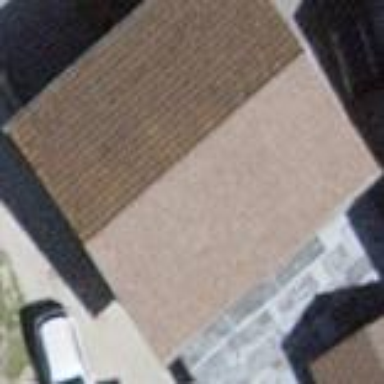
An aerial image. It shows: Simple house.